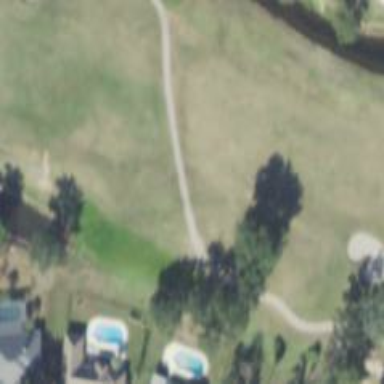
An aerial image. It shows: View of golf hole.